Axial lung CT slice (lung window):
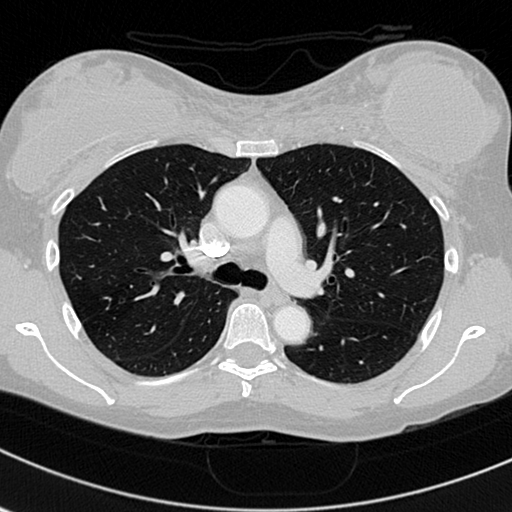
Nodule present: no